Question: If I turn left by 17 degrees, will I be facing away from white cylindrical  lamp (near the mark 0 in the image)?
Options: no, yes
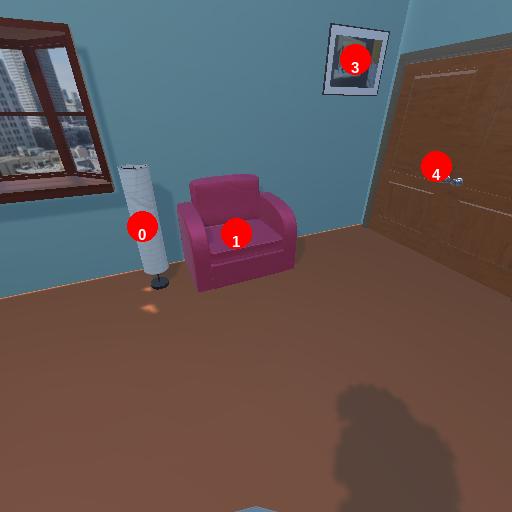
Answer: no